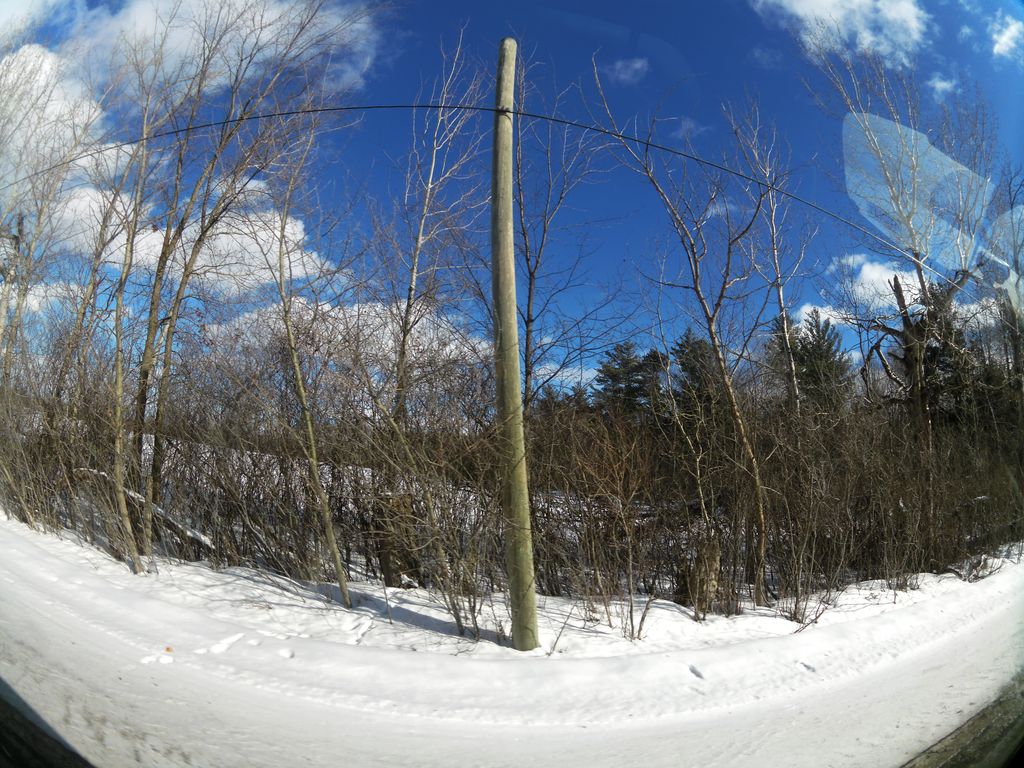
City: ottawa-gatineau